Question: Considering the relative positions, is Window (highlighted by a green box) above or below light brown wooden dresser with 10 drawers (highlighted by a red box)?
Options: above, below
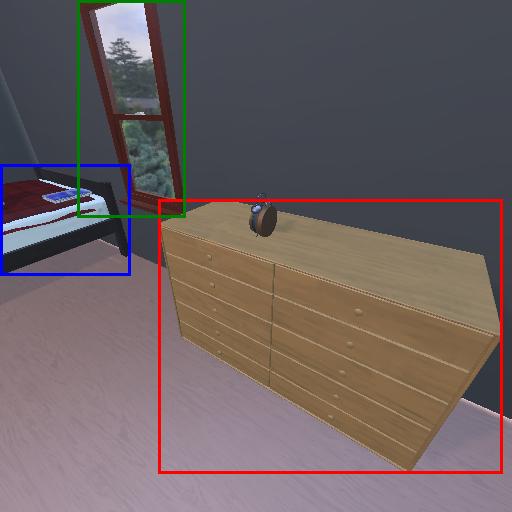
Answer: above